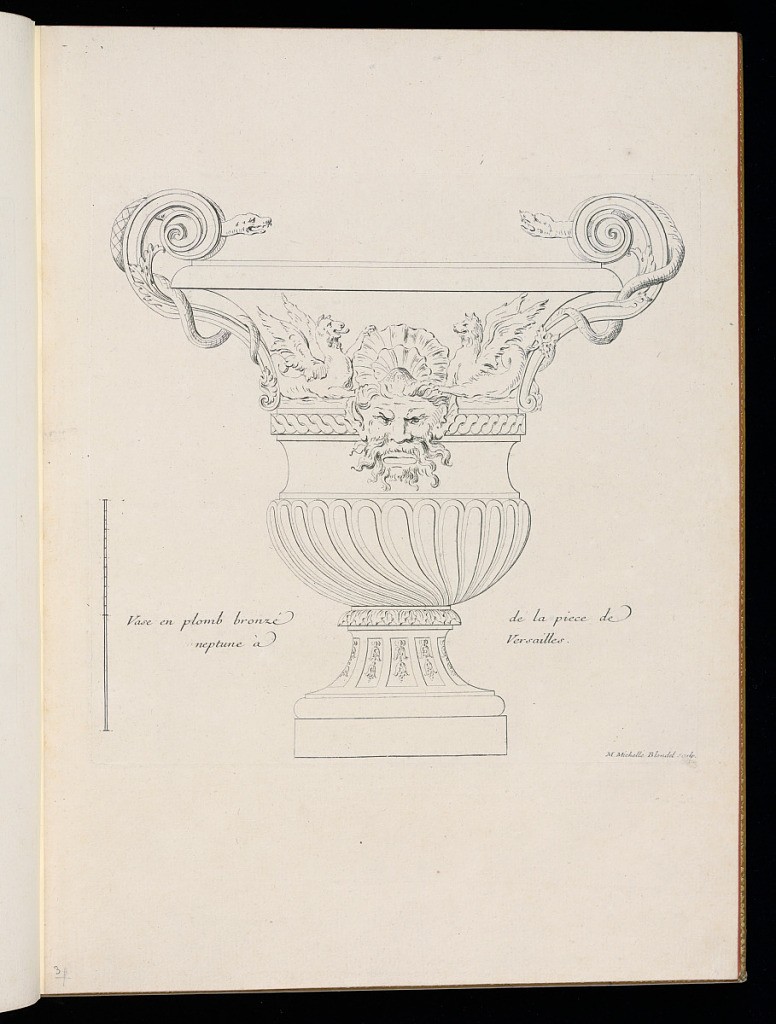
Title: Vase en plomb bronzé de la piece de Neptune à Versailles
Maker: Marie Michelle Blondel, French, active mid 18th century
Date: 1744–56
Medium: Etching on laid paper
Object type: Print
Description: Design for a vase from Neptune's Fountain at Versailles. The body of the vase is decorated with a bearded mascaron with a shell motif above his head and two griffins on either side. There are frieze motifs with acanthus and gadroon ornament. The handles are in a scrolling form with snakes wrapped around them. The description is lettered on either side of the foot, with a scale below. The plate is signed.